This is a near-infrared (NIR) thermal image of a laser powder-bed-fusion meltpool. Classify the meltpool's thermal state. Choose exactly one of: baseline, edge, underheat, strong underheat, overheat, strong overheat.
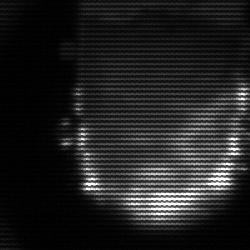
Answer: baseline